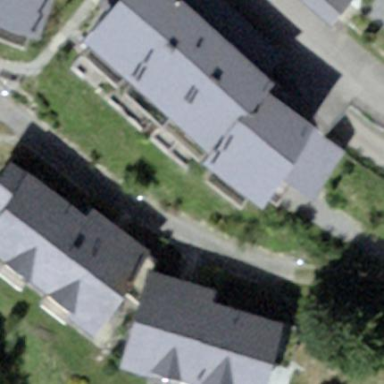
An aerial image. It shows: Simple and straightforward house.